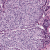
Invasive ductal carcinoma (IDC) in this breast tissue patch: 1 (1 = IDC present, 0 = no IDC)